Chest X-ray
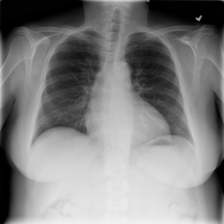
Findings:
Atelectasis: negative
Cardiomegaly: negative
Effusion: negative
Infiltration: negative
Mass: negative
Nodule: negative
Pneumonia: negative
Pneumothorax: negative
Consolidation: negative
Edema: negative
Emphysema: negative
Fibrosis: negative
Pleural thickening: negative
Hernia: negative